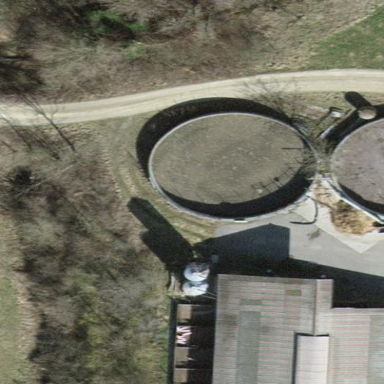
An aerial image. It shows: Storage tank with man-made structure.